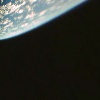
Label: space